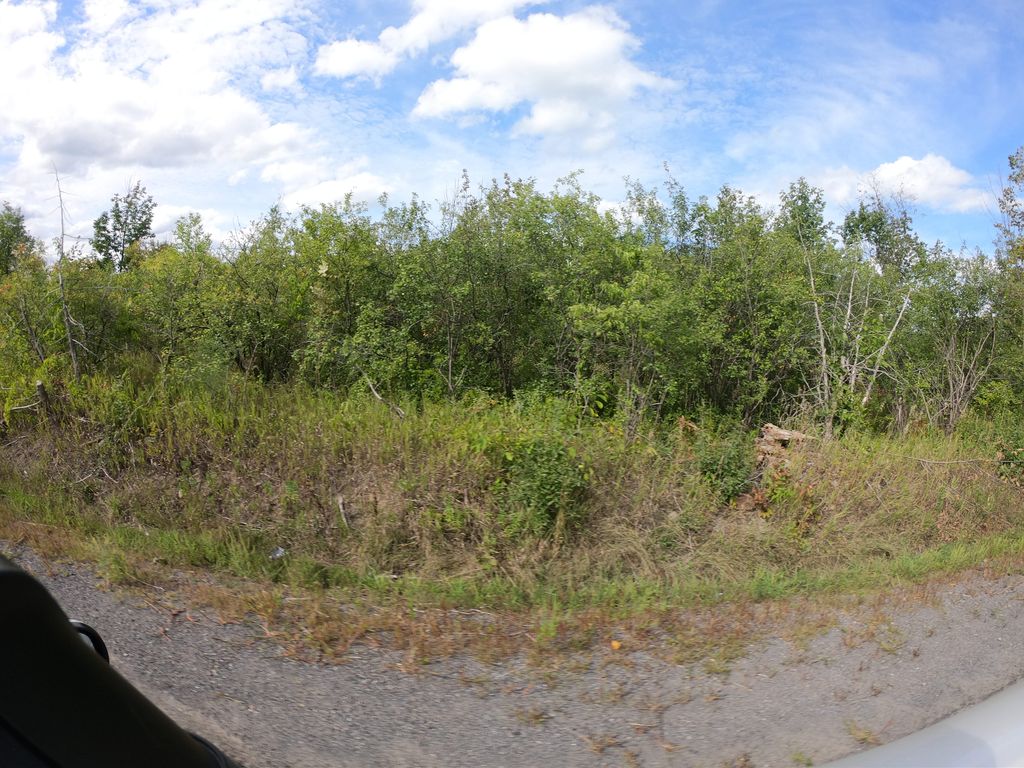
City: ottawa-gatineau